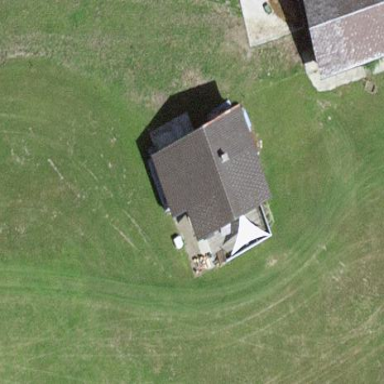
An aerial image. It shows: Gabled roof farm building.